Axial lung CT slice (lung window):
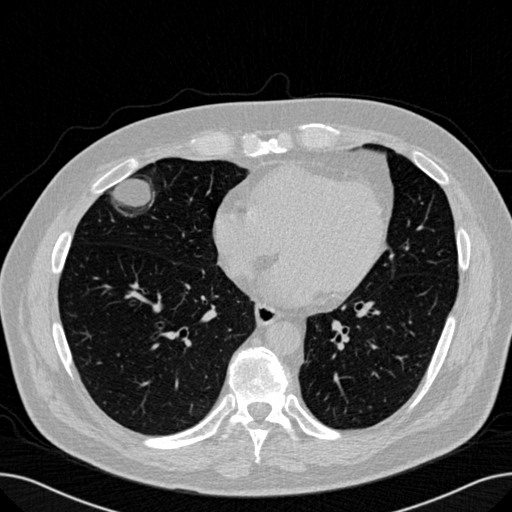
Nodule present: no